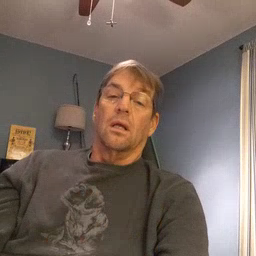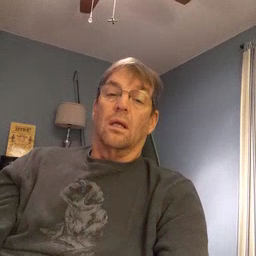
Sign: weus